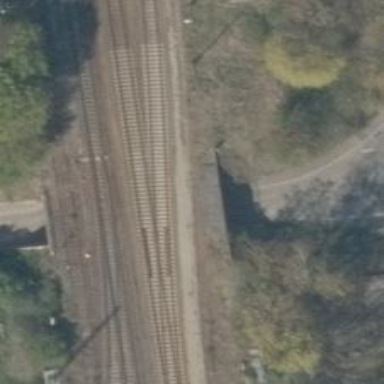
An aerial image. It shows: Railway bridge with electrified contact lines.